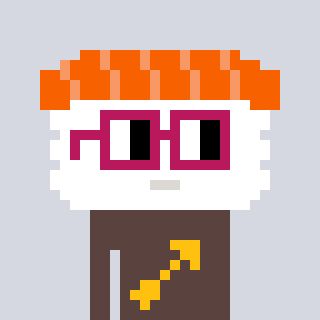
a pixel art character with square dark red glasses, a nigiri-shaped head and a darkbrown-colored body on a cool background